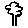
Label: tree